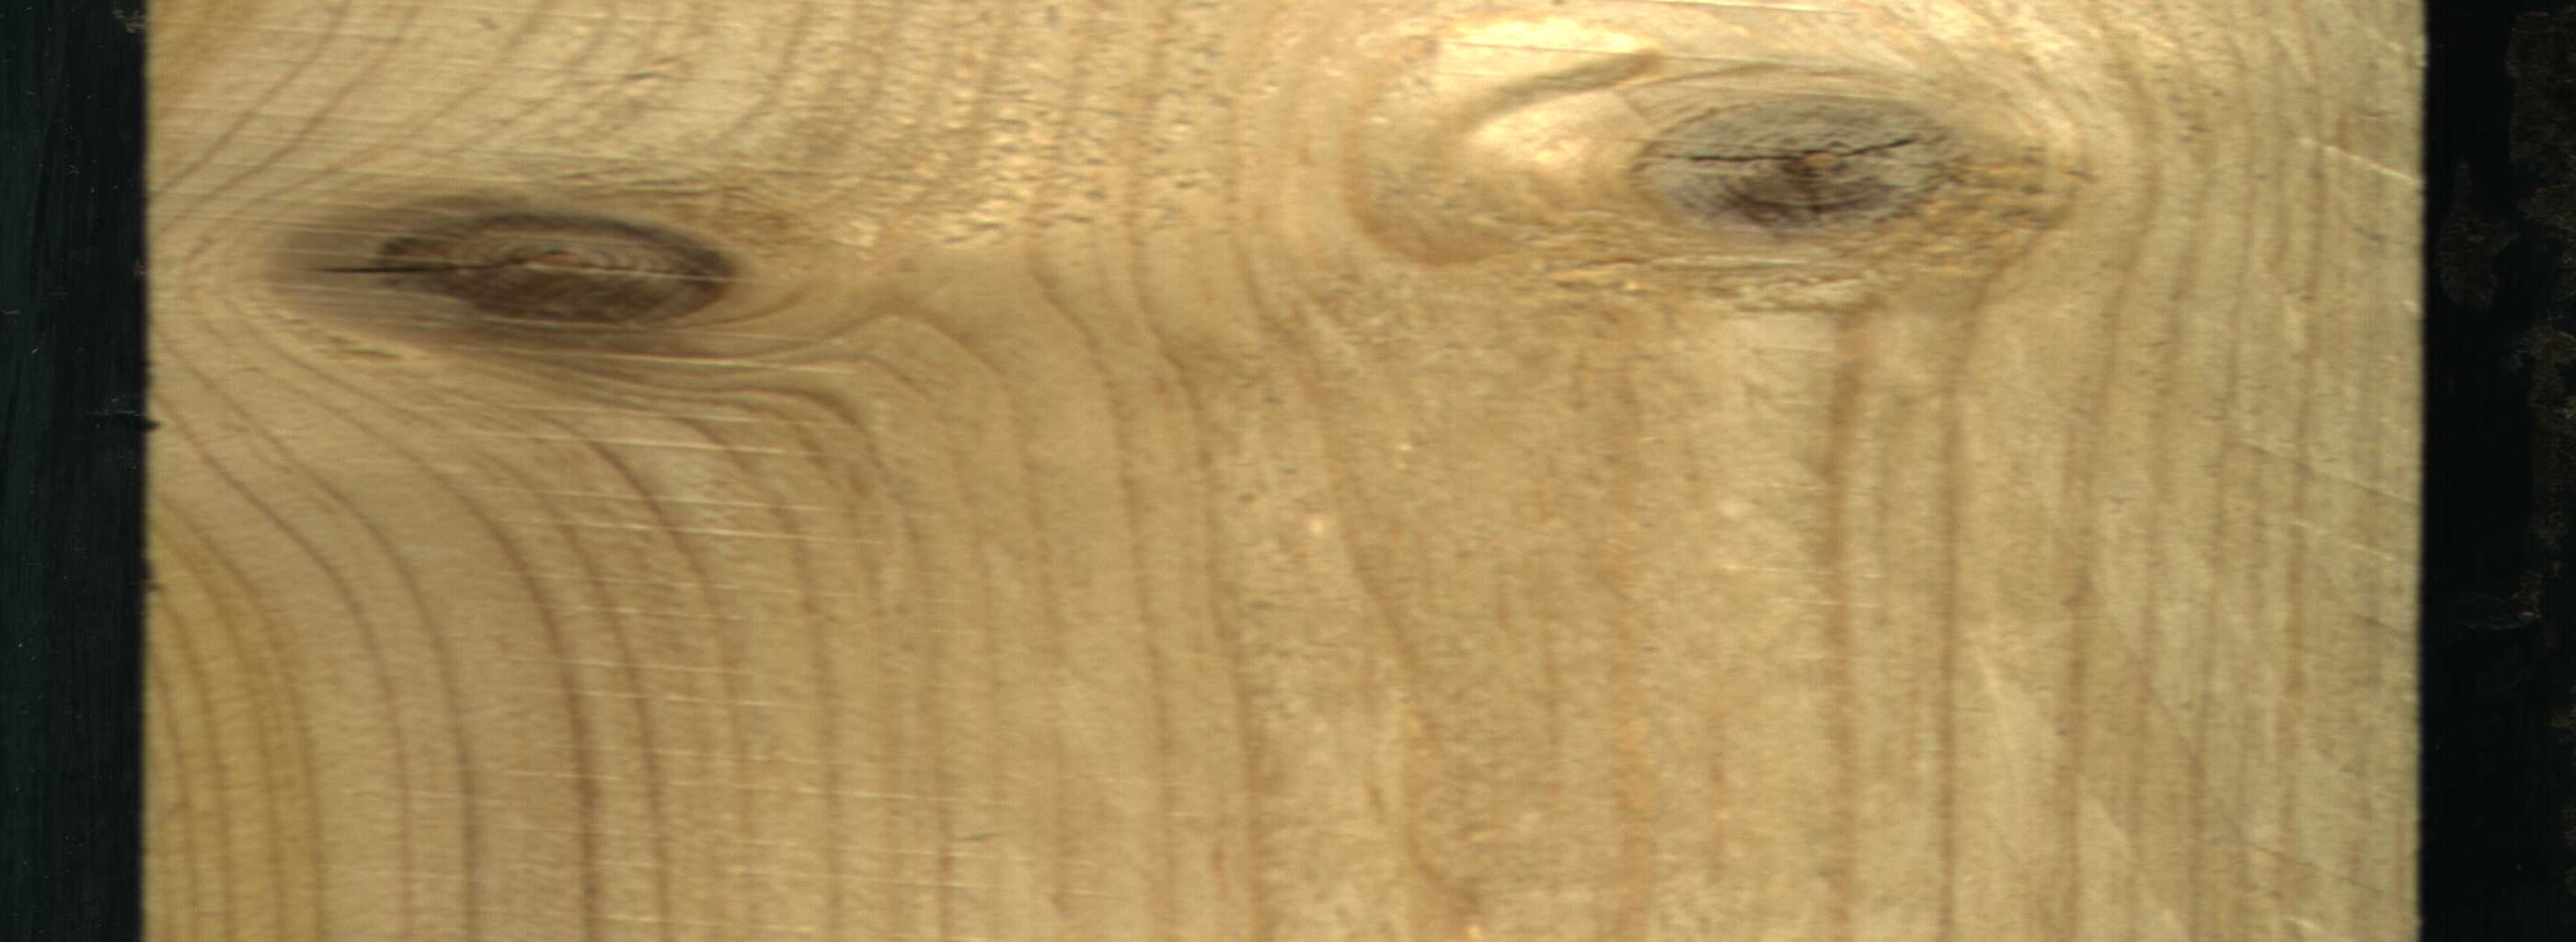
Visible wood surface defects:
resin
knot_with_crack
knot_with_crack